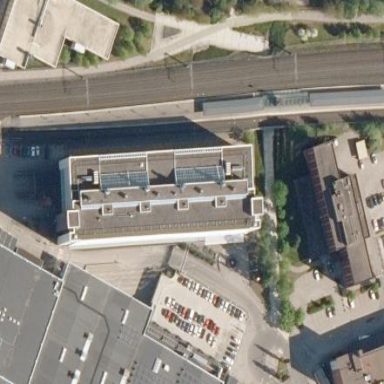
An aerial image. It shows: Office building with commercial and parking spaces.